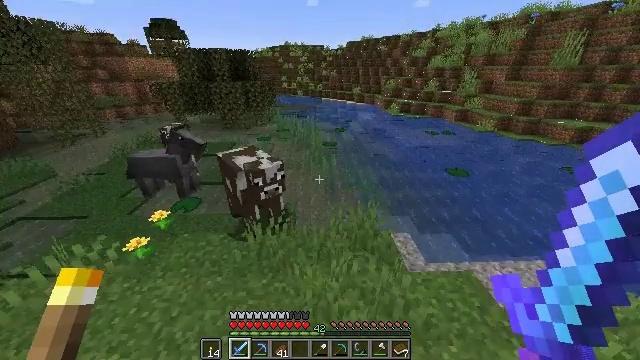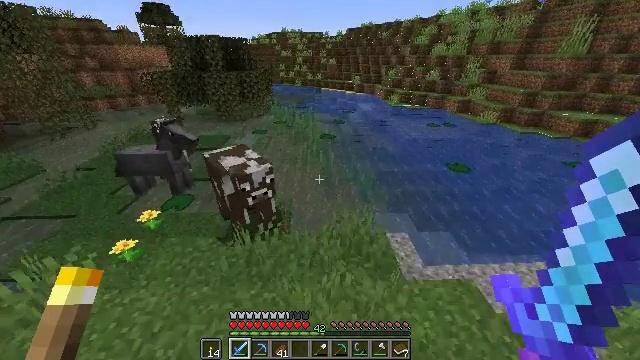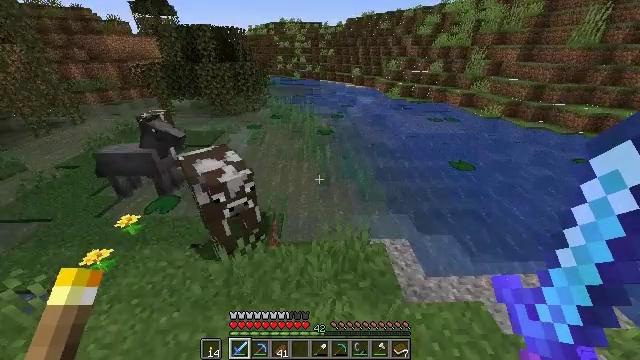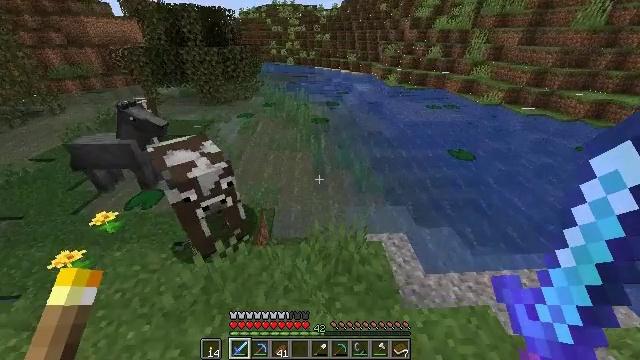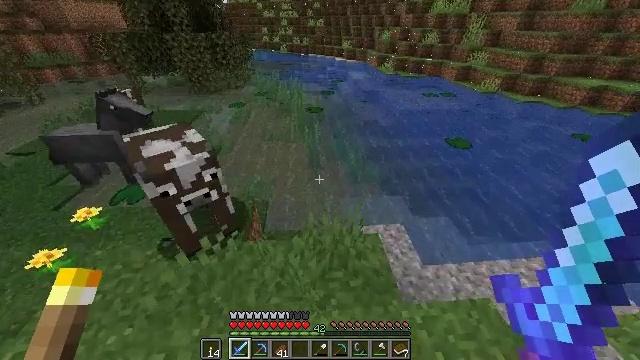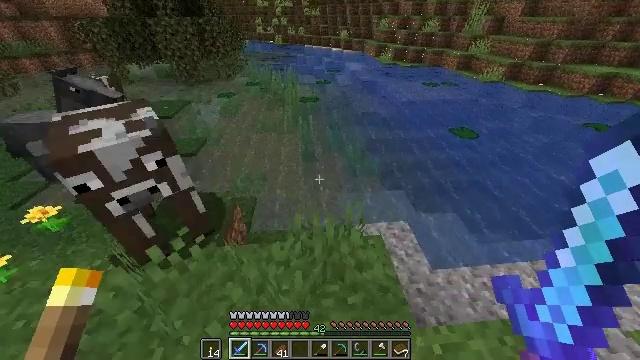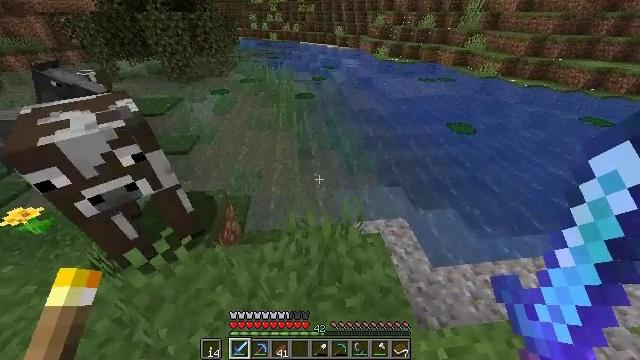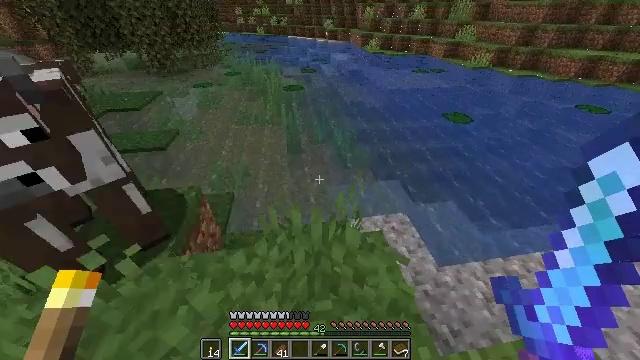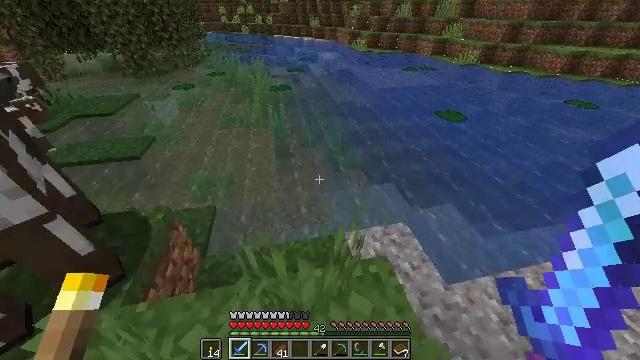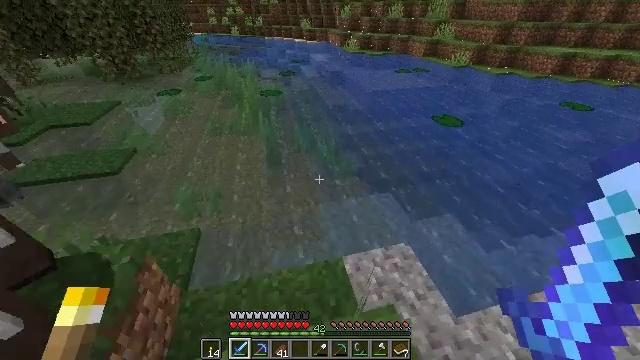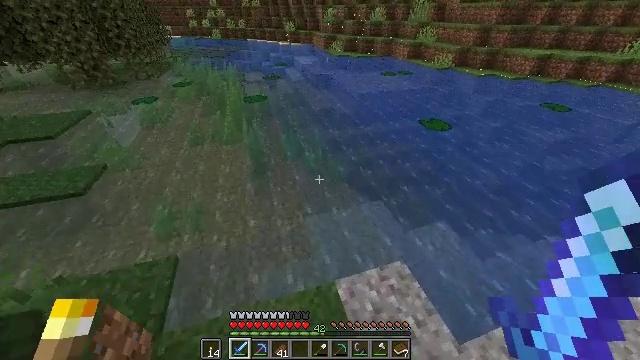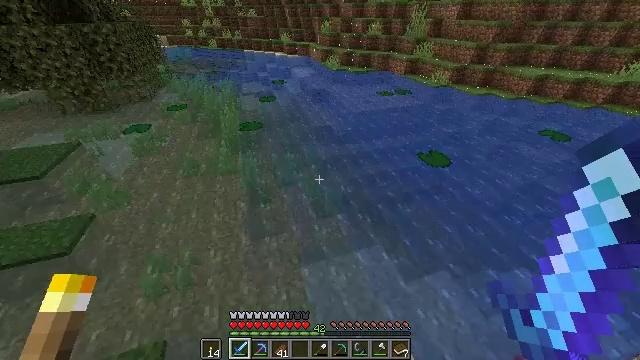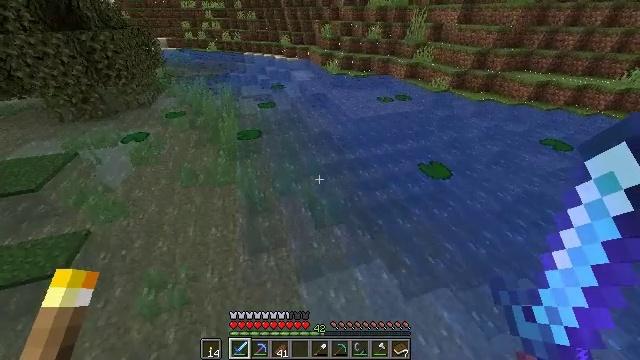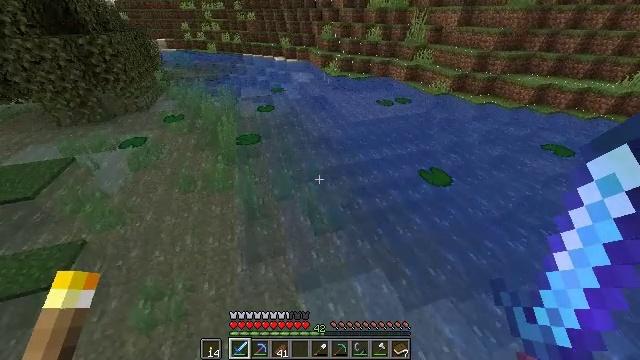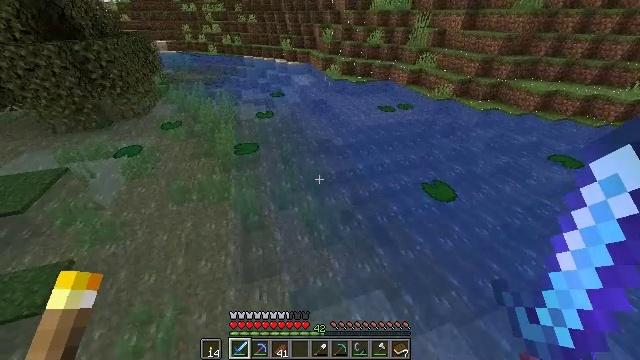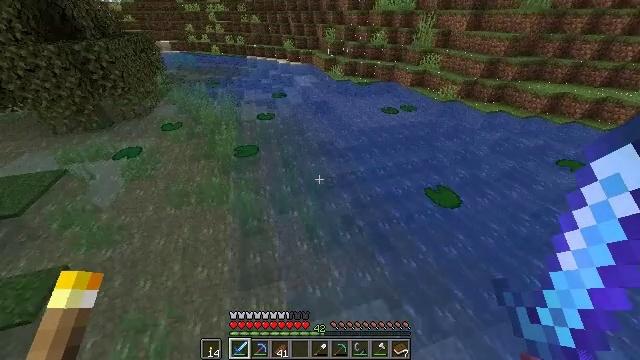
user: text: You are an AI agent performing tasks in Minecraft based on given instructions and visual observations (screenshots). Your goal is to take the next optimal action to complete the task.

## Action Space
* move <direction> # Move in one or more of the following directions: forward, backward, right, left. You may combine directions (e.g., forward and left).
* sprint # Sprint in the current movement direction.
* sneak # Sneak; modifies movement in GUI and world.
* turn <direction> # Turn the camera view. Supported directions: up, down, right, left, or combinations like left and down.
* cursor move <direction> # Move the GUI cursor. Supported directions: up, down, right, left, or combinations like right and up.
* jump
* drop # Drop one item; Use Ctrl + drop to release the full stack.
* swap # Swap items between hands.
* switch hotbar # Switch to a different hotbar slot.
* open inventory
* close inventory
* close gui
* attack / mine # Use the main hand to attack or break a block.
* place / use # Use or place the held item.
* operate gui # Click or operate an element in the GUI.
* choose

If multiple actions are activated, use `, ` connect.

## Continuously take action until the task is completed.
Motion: motion action
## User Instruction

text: Break the enchanting table to move it.
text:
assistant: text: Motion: move forward, sprint, turn down
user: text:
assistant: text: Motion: move forward, sprint, turn down
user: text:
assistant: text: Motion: move forward, sprint, turn right and down
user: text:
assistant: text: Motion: move forward, sprint, turn right and down
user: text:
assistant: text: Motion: move forward, sprint, turn down
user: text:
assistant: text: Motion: move forward, sprint, turn right
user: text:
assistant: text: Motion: move forward, sprint, turn right
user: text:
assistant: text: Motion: move forward, sprint, turn right
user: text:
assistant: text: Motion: move forward, sprint, turn right
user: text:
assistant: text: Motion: move forward, sprint, turn right, jump
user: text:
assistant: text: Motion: move forward and move right, sprint, jump
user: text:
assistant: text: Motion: move forward and move right, sprint, jump
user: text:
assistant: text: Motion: move forward and move right, sprint, jump
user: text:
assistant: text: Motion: move forward and move right, sprint, jump
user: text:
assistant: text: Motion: move forward and move right, sprint, jump
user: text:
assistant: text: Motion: move forward and move right, sprint, jump
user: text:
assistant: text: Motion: move forward and move right, sprint, jump
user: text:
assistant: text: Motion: move forward and move right, sprint
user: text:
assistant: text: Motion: move forward and move right, sprint
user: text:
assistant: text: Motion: move forward and move right, sprint, turn left
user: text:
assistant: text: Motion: move forward and move right, sprint, turn left
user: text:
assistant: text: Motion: move forward and move right, sprint, turn left
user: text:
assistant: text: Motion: move forward and move right, sprint, turn left and up
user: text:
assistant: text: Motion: move forward and move right, sprint, turn left and up
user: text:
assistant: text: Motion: move forward and move right, sprint, turn left and up
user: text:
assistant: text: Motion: move forward and move right, sprint, turn up
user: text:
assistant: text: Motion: move forward and move right, sprint, turn up
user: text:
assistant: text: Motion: move forward, sprint, turn up
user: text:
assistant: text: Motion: move forward, sprint, turn up
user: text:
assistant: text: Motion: move forward, sprint, turn left and up